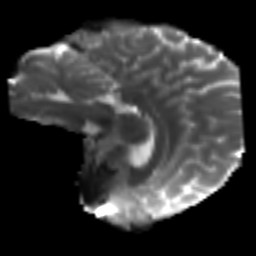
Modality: T2w
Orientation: sagittal
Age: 24
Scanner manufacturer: siemens
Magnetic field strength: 3 T
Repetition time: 4.52 s
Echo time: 0.084 s